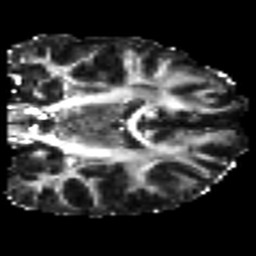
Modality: FA
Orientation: coronal
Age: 24
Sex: female
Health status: healthy
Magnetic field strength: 3 T
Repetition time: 8.4 s
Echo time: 0.0926 s